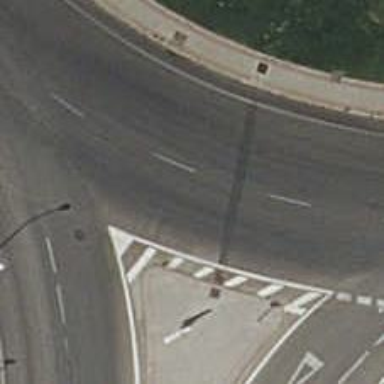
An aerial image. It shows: Roundabout on primary highway.